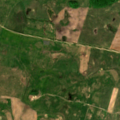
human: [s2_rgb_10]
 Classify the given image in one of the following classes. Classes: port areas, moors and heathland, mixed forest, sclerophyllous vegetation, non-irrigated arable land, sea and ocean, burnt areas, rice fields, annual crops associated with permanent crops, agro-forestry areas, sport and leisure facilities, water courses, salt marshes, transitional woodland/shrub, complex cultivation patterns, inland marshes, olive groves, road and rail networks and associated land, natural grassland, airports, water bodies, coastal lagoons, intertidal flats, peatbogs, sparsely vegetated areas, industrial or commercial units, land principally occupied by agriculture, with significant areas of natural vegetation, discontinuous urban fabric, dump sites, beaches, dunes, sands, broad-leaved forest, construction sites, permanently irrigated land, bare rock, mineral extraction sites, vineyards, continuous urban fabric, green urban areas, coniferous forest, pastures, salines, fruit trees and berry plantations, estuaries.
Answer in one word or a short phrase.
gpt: non-irrigated arable land, pastures